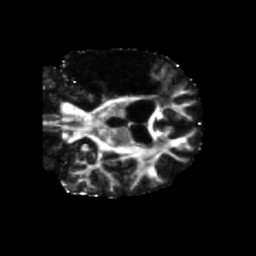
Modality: FA
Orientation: coronal
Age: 51
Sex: male
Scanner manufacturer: siemens
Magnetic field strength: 3 T
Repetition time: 5.47 s
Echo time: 0.0854 s